Question: Can someone help me please or explain to me on how to make my query faster ? This query take almost 10seconds (on my local machine) with almost 1GB data.
Here is my explain and explain resuls
'''
explain select p.delivery_date, p.delivery_hour, p.resource_id, p.participant_id, p.price, p.date_posted, hour(p.date_posted) as hour_date_posted, date(p.date_posted) as date_date_posted
,s.mw
from prices_report as p
left join schedules_report s
on s.delivery_date = p.delivery_date
AND s.type_id = p.type_id
and s.delivery_hour = p.delivery_hour
and s.resource_id = p.resource_id
and s.participant_id = p.participant_id
and hour(s.date_posted) = hour(p.date_posted)
and date(s.date_posted) = date(p.date_posted)
WHERE p.delivery_date = '2012-05-22'
AND p.type_id = 'GEN'
ORDER BY p.delivery_date, p.resource_id, p.delivery_hour, p.participant_id, p.type_id, p.date_posted
'''

id : 1
select type : simple
table : p
type : ref
possible keys : idx1
key : idx1
key_len : 4
ref : const
rows : 40258
extra : using where
id : 1
select type : simple
table : s
type : ref
possible keys : idx1
key : idx1
key_len : 63
ref : const,APC_DB.p.delivery_hour,APC_DB.p.participant_id,APC_DB.p.resource_id,const
rows : 99
extra :
'''
CREATE TABLE 'prices_report' (
'id' int(11) NOT NULL auto_increment,
'delivery_date' date default NULL,
'delivery_hour' int(2) default NULL,
'participant_id' varchar(10) default NULL,
'resource_id' varchar(15) default NULL,
'type_id' varchar(10) default NULL,
'price' float default NULL,
'date_posted' datetime NOT NULL,
'date_created' timestamp NOT NULL default CURRENT_TIMESTAMP on update CURRENT_TIMESTAMP,
PRIMARY KEY ('id'),
UNIQUE KEY 'IDX1' USING BTREE ('delivery_date','resource_id','delivery_hour','participant_id','type_id','date_posted')
) ENGINE=MyISAM AUTO_INCREMENT=<PHONE> DEFAULT CHARSET=latin1 ROW_FORMAT=DYNAMIC;
CREATE TABLE 'schedules_report' (
'id' int(11) NOT NULL auto_increment,
'delivery_date' date default NULL,
'delivery_hour' int(2) default NULL,
'participant_id' varchar(15) default NULL,
'resource_id' varchar(20) default NULL,
'type_id' varchar(10) default NULL,
'mw' float default NULL,
'loss_factor' float default NULL,
'date_posted' datetime NOT NULL,
'date_created' timestamp NOT NULL default CURRENT_TIMESTAMP on update CURRENT_TIMESTAMP,
PRIMARY KEY ('id'),
UNIQUE KEY 'IDX1' USING BTREE ('delivery_date','delivery_hour','participant_id','resource_id','type_id','date_posted')
) ENGINE=MyISAM AUTO_INCREMENT=43369 DEFAULT CHARSET=latin1 ROW_FORMAT=DYNAMIC;
'''
Million thanks
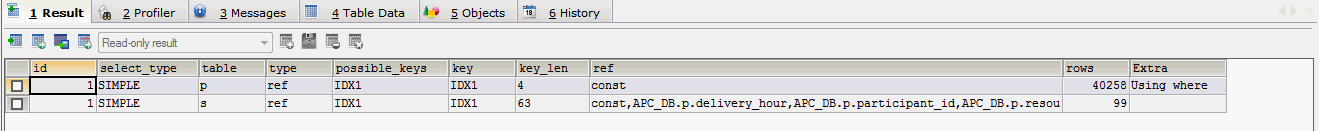
Answer: The problem seems to be the "fuzzy matching":
'''
LEFT JOIN ... ON ...
and hour(s.date_posted) = hour(p.date_posted)
and date(s.date_posted) = date(p.date_posted)
'''
forces MySQL to calculate 'hour(s.date_posted)' and 'date(s.date_posted)' for all rows in s, every time it touches a row in p.
Give this a try:
'''
and s.date_posted
BETWEEN DATE_SUB(p.date_posted, INTERVAL TIME_TO_SEC(MAKETIME(0,MINUTE(p.date_posted),SECOND(p.date_posted))) SECOND)
AND DATE_ADD(DATE_SUB(p.date_posted, INTERVAL TIME_TO_SEC(MAKETIME(0,MINUTE(p.date_posted),SECOND(p.date_posted))) SECOND), INTERVAL 1 HOUR)
'''
If you can live with leap seconds being calculated wrongly, this can be written as a more human readable
'''
and s.date_posted
BETWEEN DATE_SUB(p.date_posted, INTERVAL 60*MINUTE(p.date_posted)+SECOND(p.date_posted) SECOND)
AND DATE_ADD(DATE_SUB(p.date_posted, INTERVAL 60*MINUTE(p.date_posted)+SECOND(p.date_posted) SECOND), INTERVAL 1 HOUR)
'''
Repetition of part of the calculated value in the upper limit of the 'BETWEEN' is on purpouse: MySQL will calculate it only once.
Now seeing your 'SHOW CREATE TABLE', I understand you don't have a separate index on date_posted, but just a combined index. You might want to try
'''
ALTER TABLE 'schedules_report' ADD INDEX(date_posted)
'''